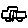
Label: car